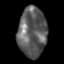
Tissue: lung
Cell type: Others
Senescence score: 0.2034
Nuclear area (px): 1375
Mean DAPI intensity: 94.068